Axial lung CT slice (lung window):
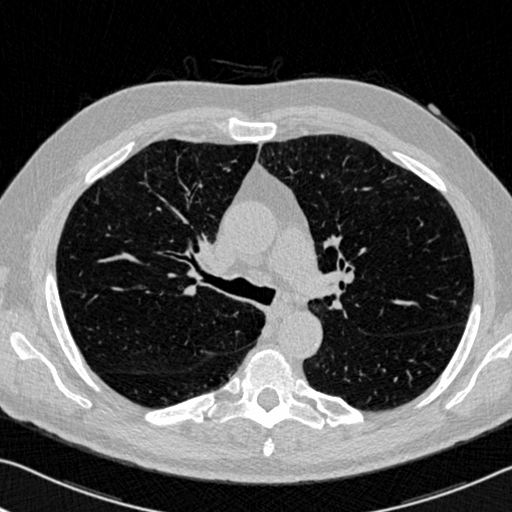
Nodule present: no